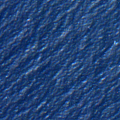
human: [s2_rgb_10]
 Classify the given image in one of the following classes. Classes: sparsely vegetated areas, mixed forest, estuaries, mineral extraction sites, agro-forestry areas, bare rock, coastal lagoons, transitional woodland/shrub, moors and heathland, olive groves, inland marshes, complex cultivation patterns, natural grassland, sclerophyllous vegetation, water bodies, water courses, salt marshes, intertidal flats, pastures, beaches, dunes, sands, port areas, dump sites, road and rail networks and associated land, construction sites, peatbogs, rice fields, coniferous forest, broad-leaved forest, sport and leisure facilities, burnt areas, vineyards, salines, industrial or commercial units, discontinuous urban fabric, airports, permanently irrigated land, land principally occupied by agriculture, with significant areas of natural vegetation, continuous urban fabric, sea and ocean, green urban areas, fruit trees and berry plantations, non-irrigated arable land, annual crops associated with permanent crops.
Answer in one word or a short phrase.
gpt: sea and ocean